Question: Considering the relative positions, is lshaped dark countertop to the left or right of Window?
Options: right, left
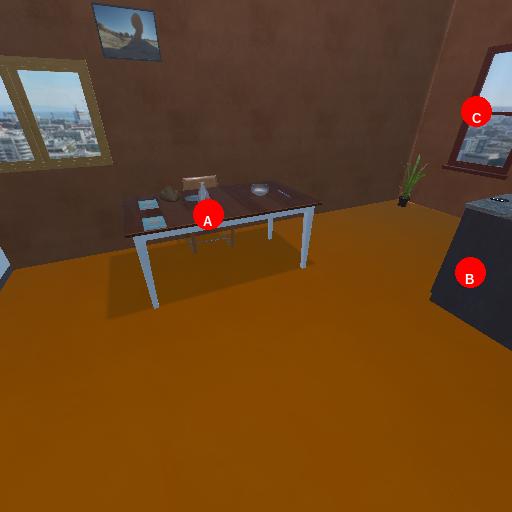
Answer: right